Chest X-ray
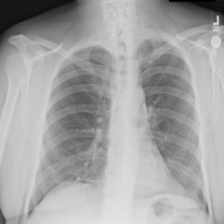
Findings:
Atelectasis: negative
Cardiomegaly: negative
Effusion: negative
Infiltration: negative
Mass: negative
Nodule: negative
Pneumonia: negative
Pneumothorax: negative
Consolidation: negative
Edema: negative
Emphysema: negative
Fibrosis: negative
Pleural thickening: negative
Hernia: negative